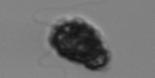
Label: Syracosphaera_pulchra